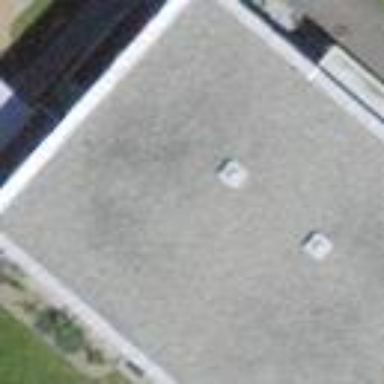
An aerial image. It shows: Residential building with flat roof.